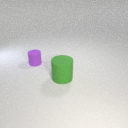
small purple rubber cylinder to the left of large green rubber cylinder